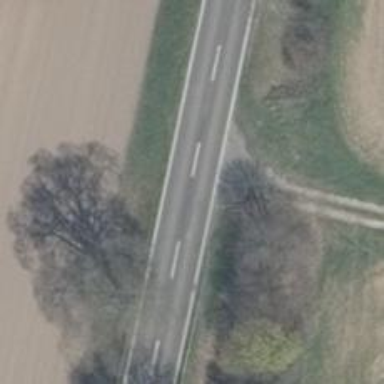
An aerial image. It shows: Secondary road with asphalt surface.